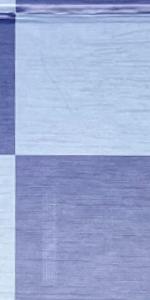
Label: Empty